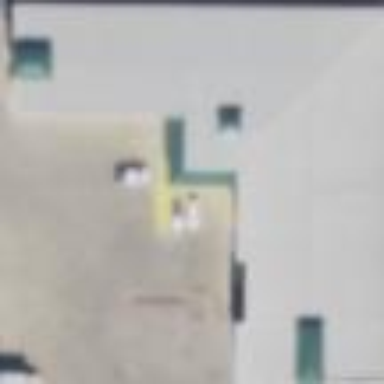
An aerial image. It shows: Building used for storage rental.